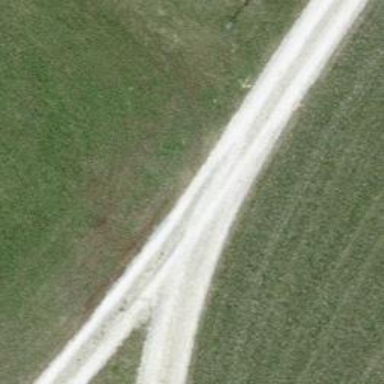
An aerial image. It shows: Pebblestone track with grade2 quality.